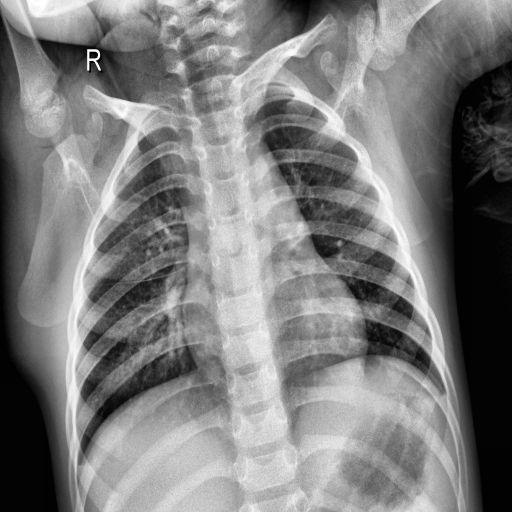
Finding: NORMAL